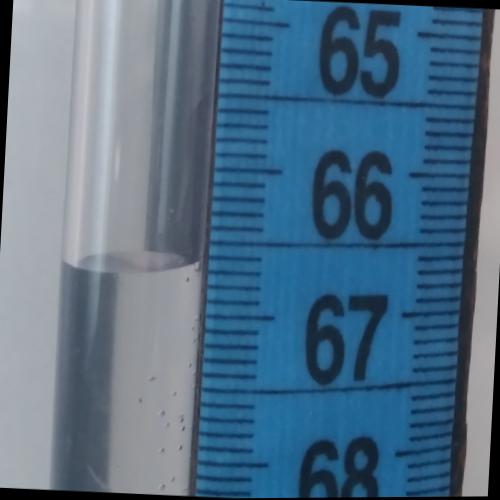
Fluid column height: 66.7 cm